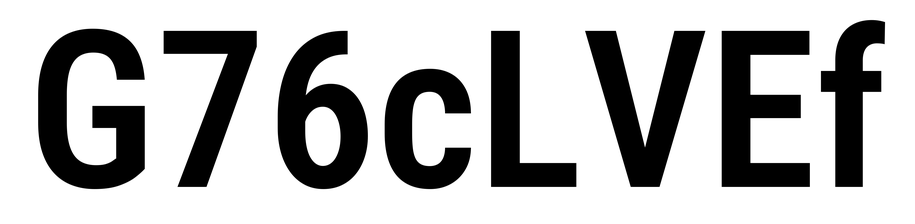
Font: Roboto_Condensed_SemiBold